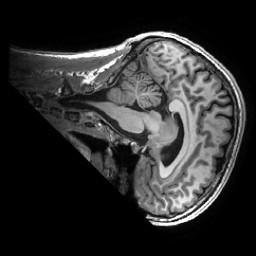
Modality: T1w
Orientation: sagittal
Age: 31
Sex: male
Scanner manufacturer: ge
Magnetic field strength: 3 T
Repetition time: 0.0073 s
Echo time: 0.003 s